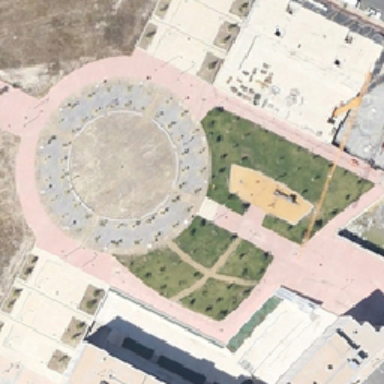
Next to the two pieces of grass is a circular square .